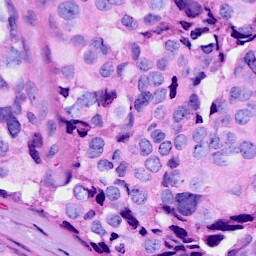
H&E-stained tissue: Breast